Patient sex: F
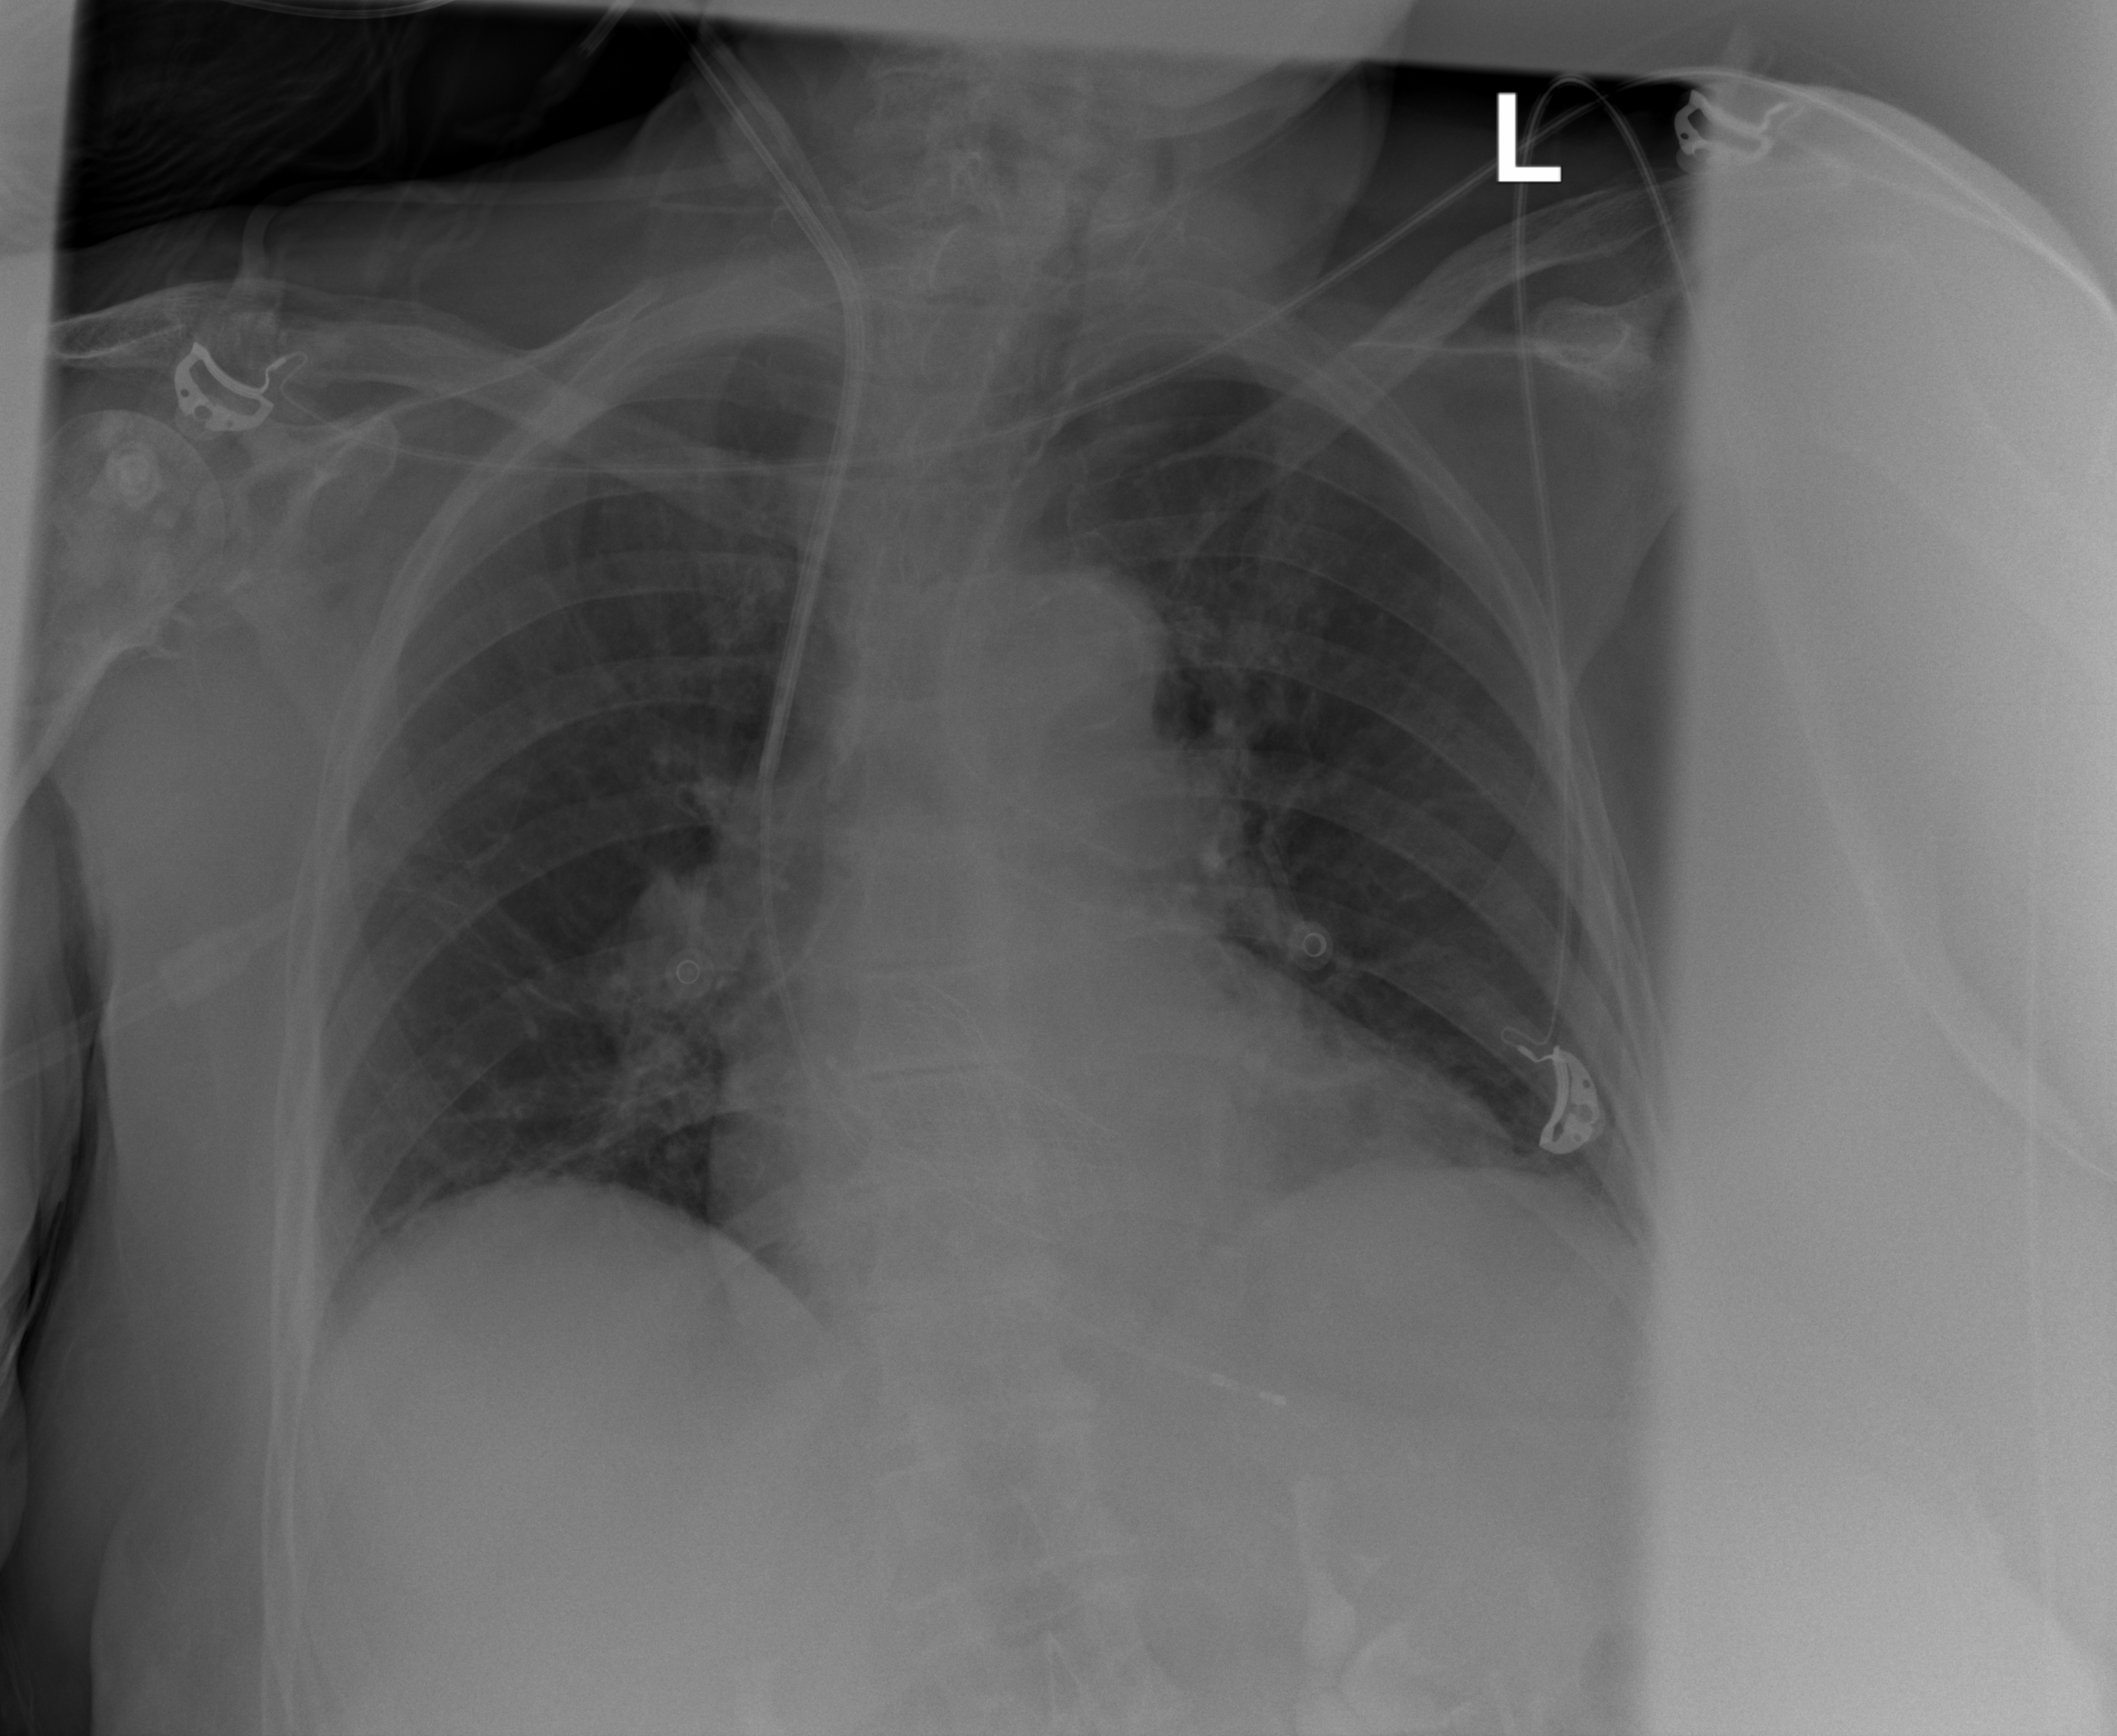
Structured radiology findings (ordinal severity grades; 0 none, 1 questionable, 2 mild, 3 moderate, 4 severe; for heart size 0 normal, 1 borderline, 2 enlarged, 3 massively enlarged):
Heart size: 0
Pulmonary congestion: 0
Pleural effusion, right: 0
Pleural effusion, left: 0
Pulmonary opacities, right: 0
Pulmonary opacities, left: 0
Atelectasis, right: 0
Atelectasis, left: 0